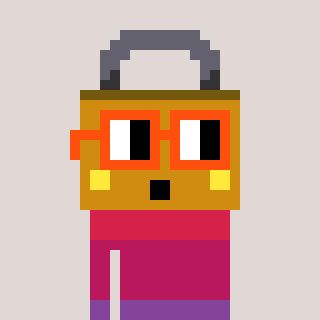
a pixel art character with square orange glasses, a lock-shaped head and a rust-colored body on a warm background